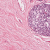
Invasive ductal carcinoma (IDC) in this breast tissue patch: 0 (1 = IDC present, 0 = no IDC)